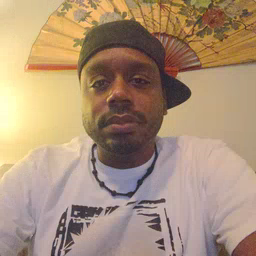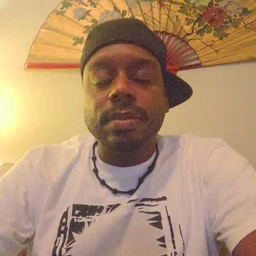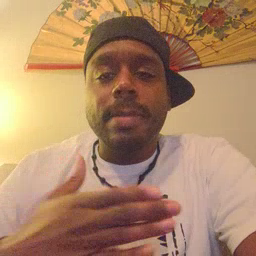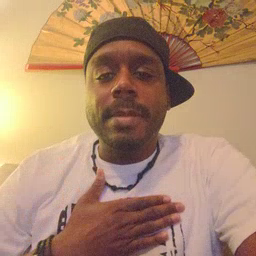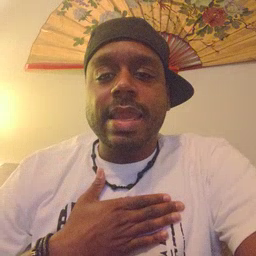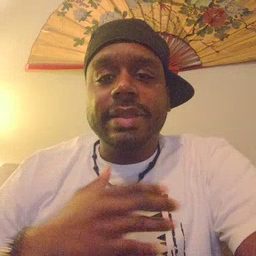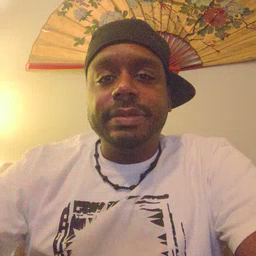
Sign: minemy